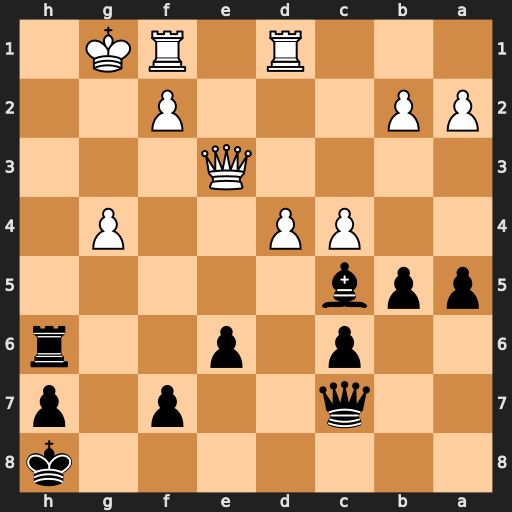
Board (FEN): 7k/2q2p1p/2p1p2r/ppb5/2PP2P1/4Q3/PP3P2/3R1RK1
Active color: b
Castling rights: -
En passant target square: -
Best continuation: Qh2#